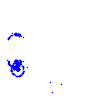
Particle: electron